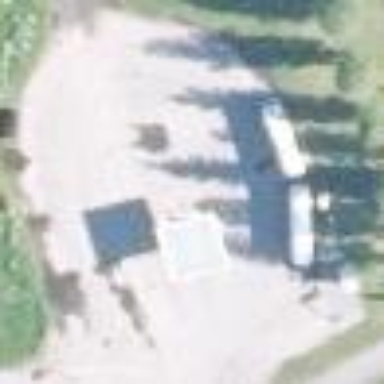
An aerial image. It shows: Parking area with unpaved surface.